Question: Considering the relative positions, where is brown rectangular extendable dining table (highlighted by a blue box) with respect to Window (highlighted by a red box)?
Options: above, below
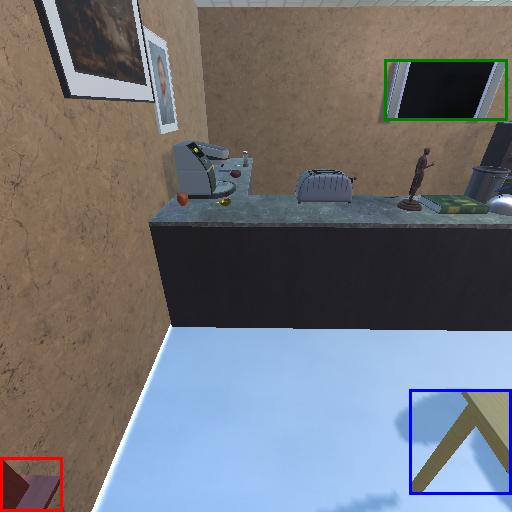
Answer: above